Question: What is the reading of this measurement?
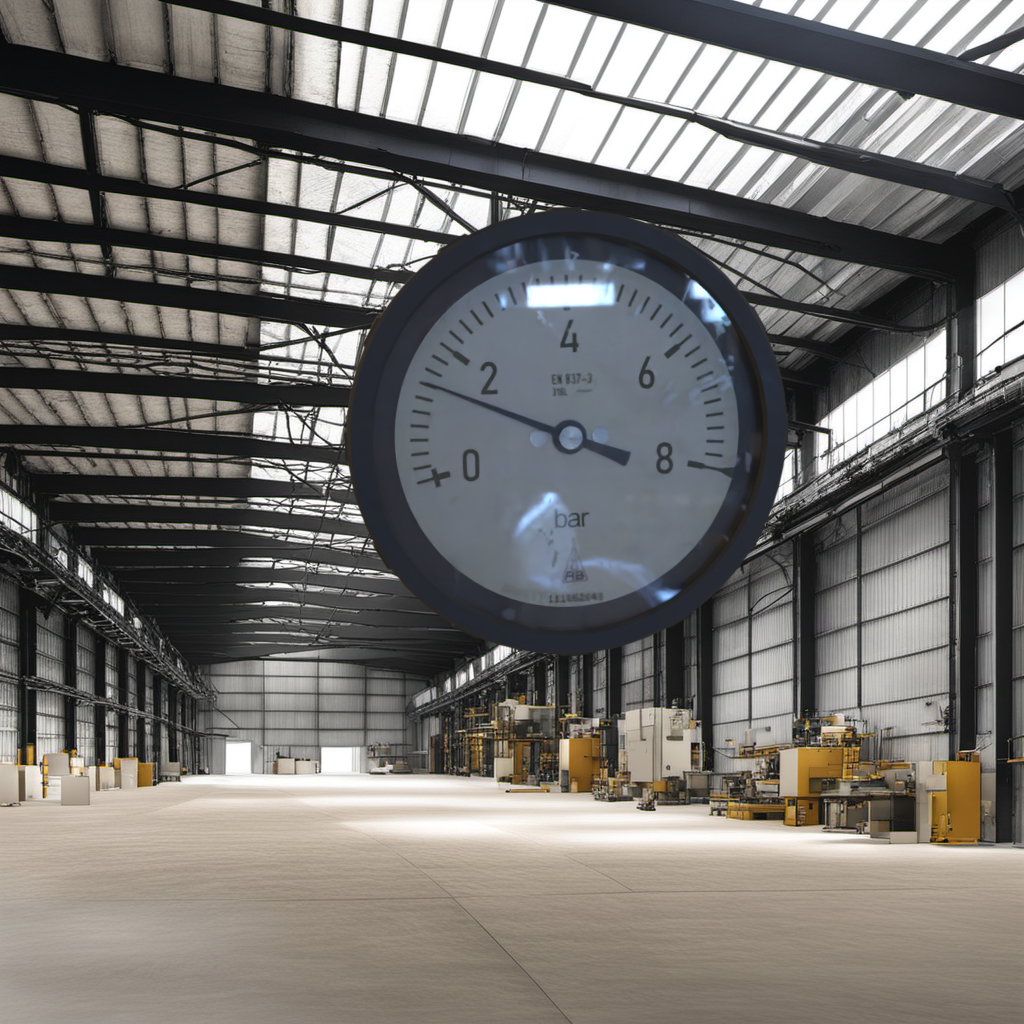
Answer: The result is 1.47
Question: What is the value range of the measurement in the image?
Answer: The range is from 0 to 8
Question: What is the minimum and maximum value of this measurement?
Answer: The minimum value is 0 and the maximum value is 8